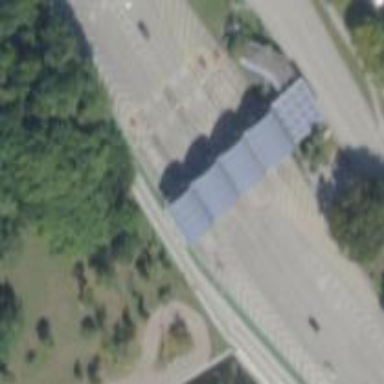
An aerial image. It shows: Toll gantry on the road.